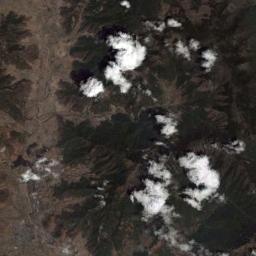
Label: cloud